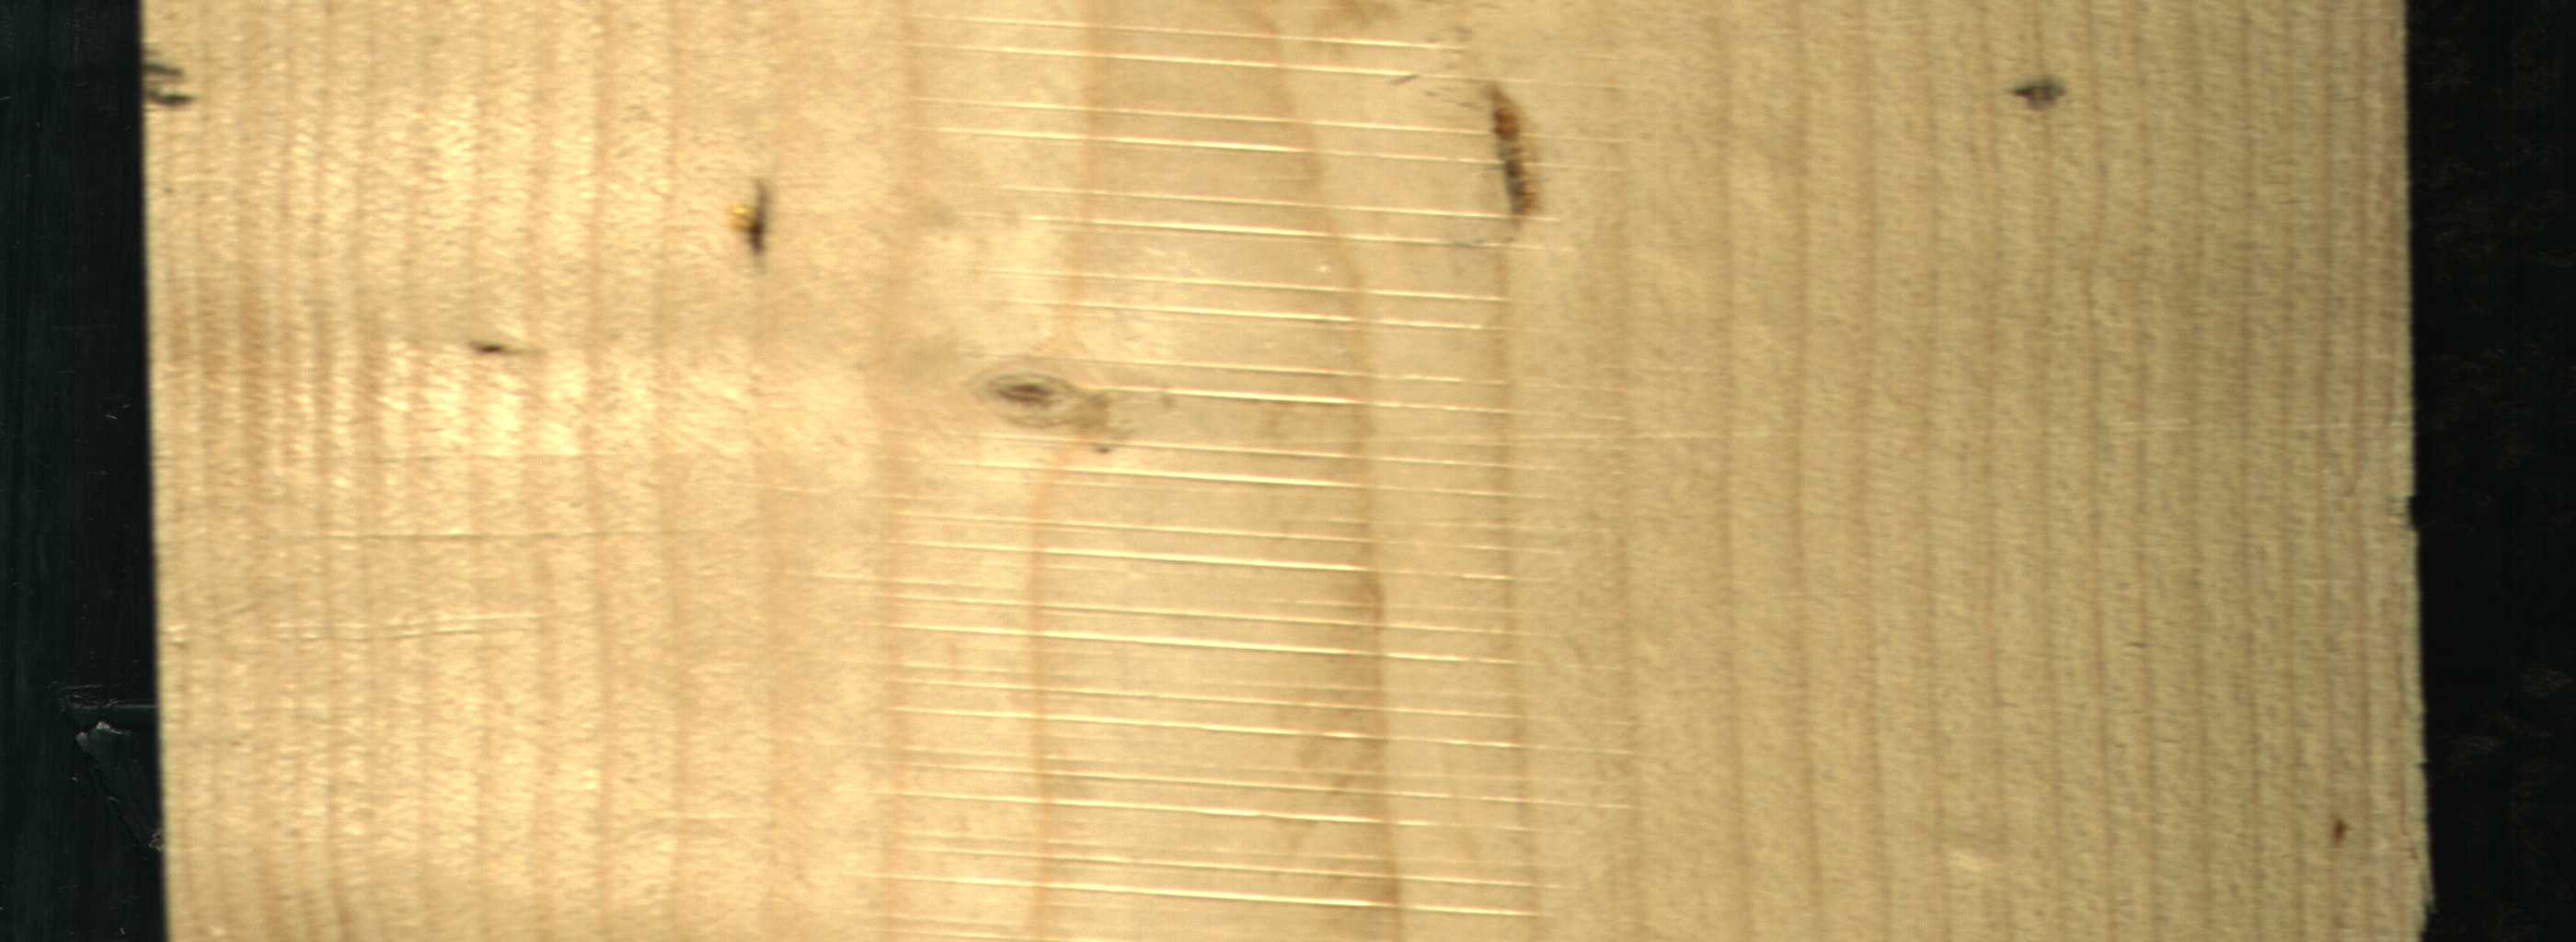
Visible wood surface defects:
resin
resin
Live_Knot
Live_Knot